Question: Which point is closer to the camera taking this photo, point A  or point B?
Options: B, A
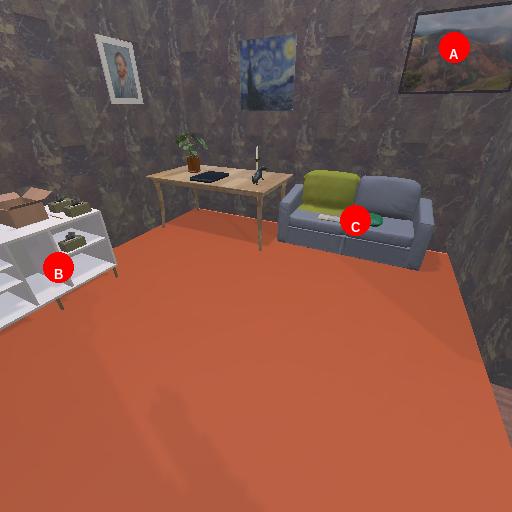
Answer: B